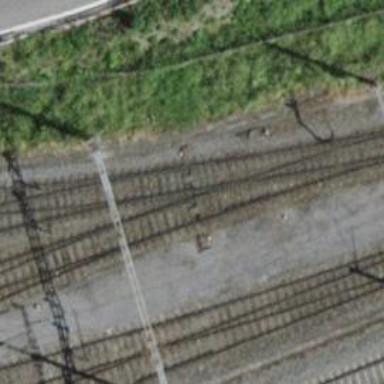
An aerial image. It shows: Railway switch.